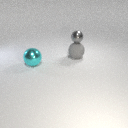
large cyan metal sphere to the left of large gray rubber sphere